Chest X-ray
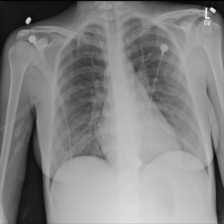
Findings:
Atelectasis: negative
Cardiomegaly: negative
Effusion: negative
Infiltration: negative
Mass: negative
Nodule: negative
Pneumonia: negative
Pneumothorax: negative
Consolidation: negative
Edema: negative
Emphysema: negative
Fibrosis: negative
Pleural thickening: negative
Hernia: negative